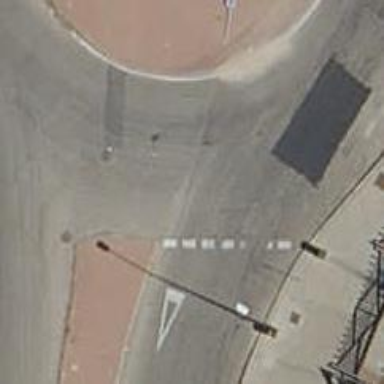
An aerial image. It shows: Residential road with asphalt surface leading to roundabout.